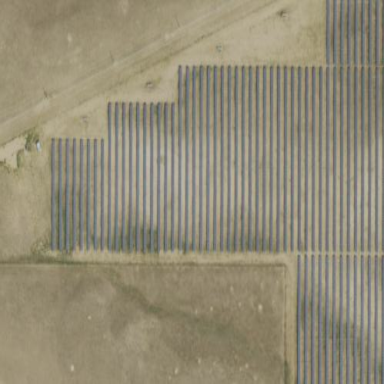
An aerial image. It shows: Solar power plant using photovoltaic technology.